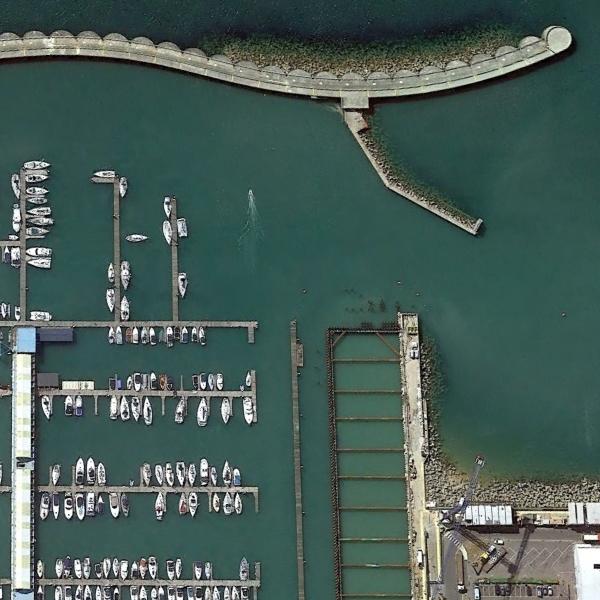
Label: Port